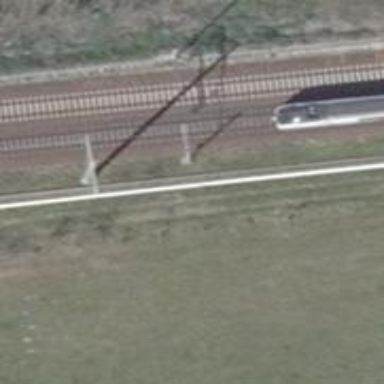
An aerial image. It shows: Railway milestone with catenary mast.